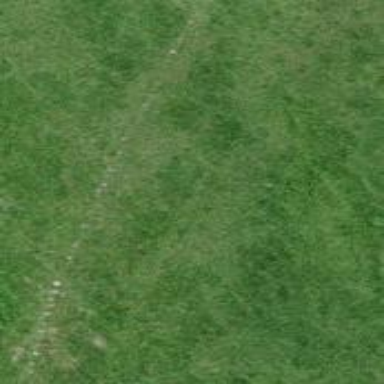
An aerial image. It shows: Path covered in grass.